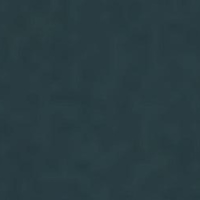
EUNIS habitat code: 14
Species observed at this site:
Phalacrocorax carbo
Larus michahellis
Podiceps cristatus
Fulica atra
Anas platyrhynchos
Cygnus olor
Mergus merganser